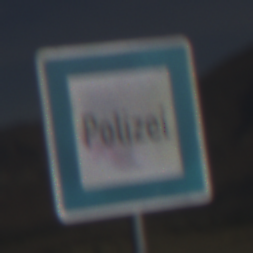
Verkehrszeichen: Polizei
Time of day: MorningAfternoon
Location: Outdoor (Nature)
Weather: PartlyCloudy
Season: NotSpecified
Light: Natural